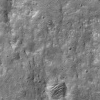
Atmospheric dust classification: not_dusty